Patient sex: M
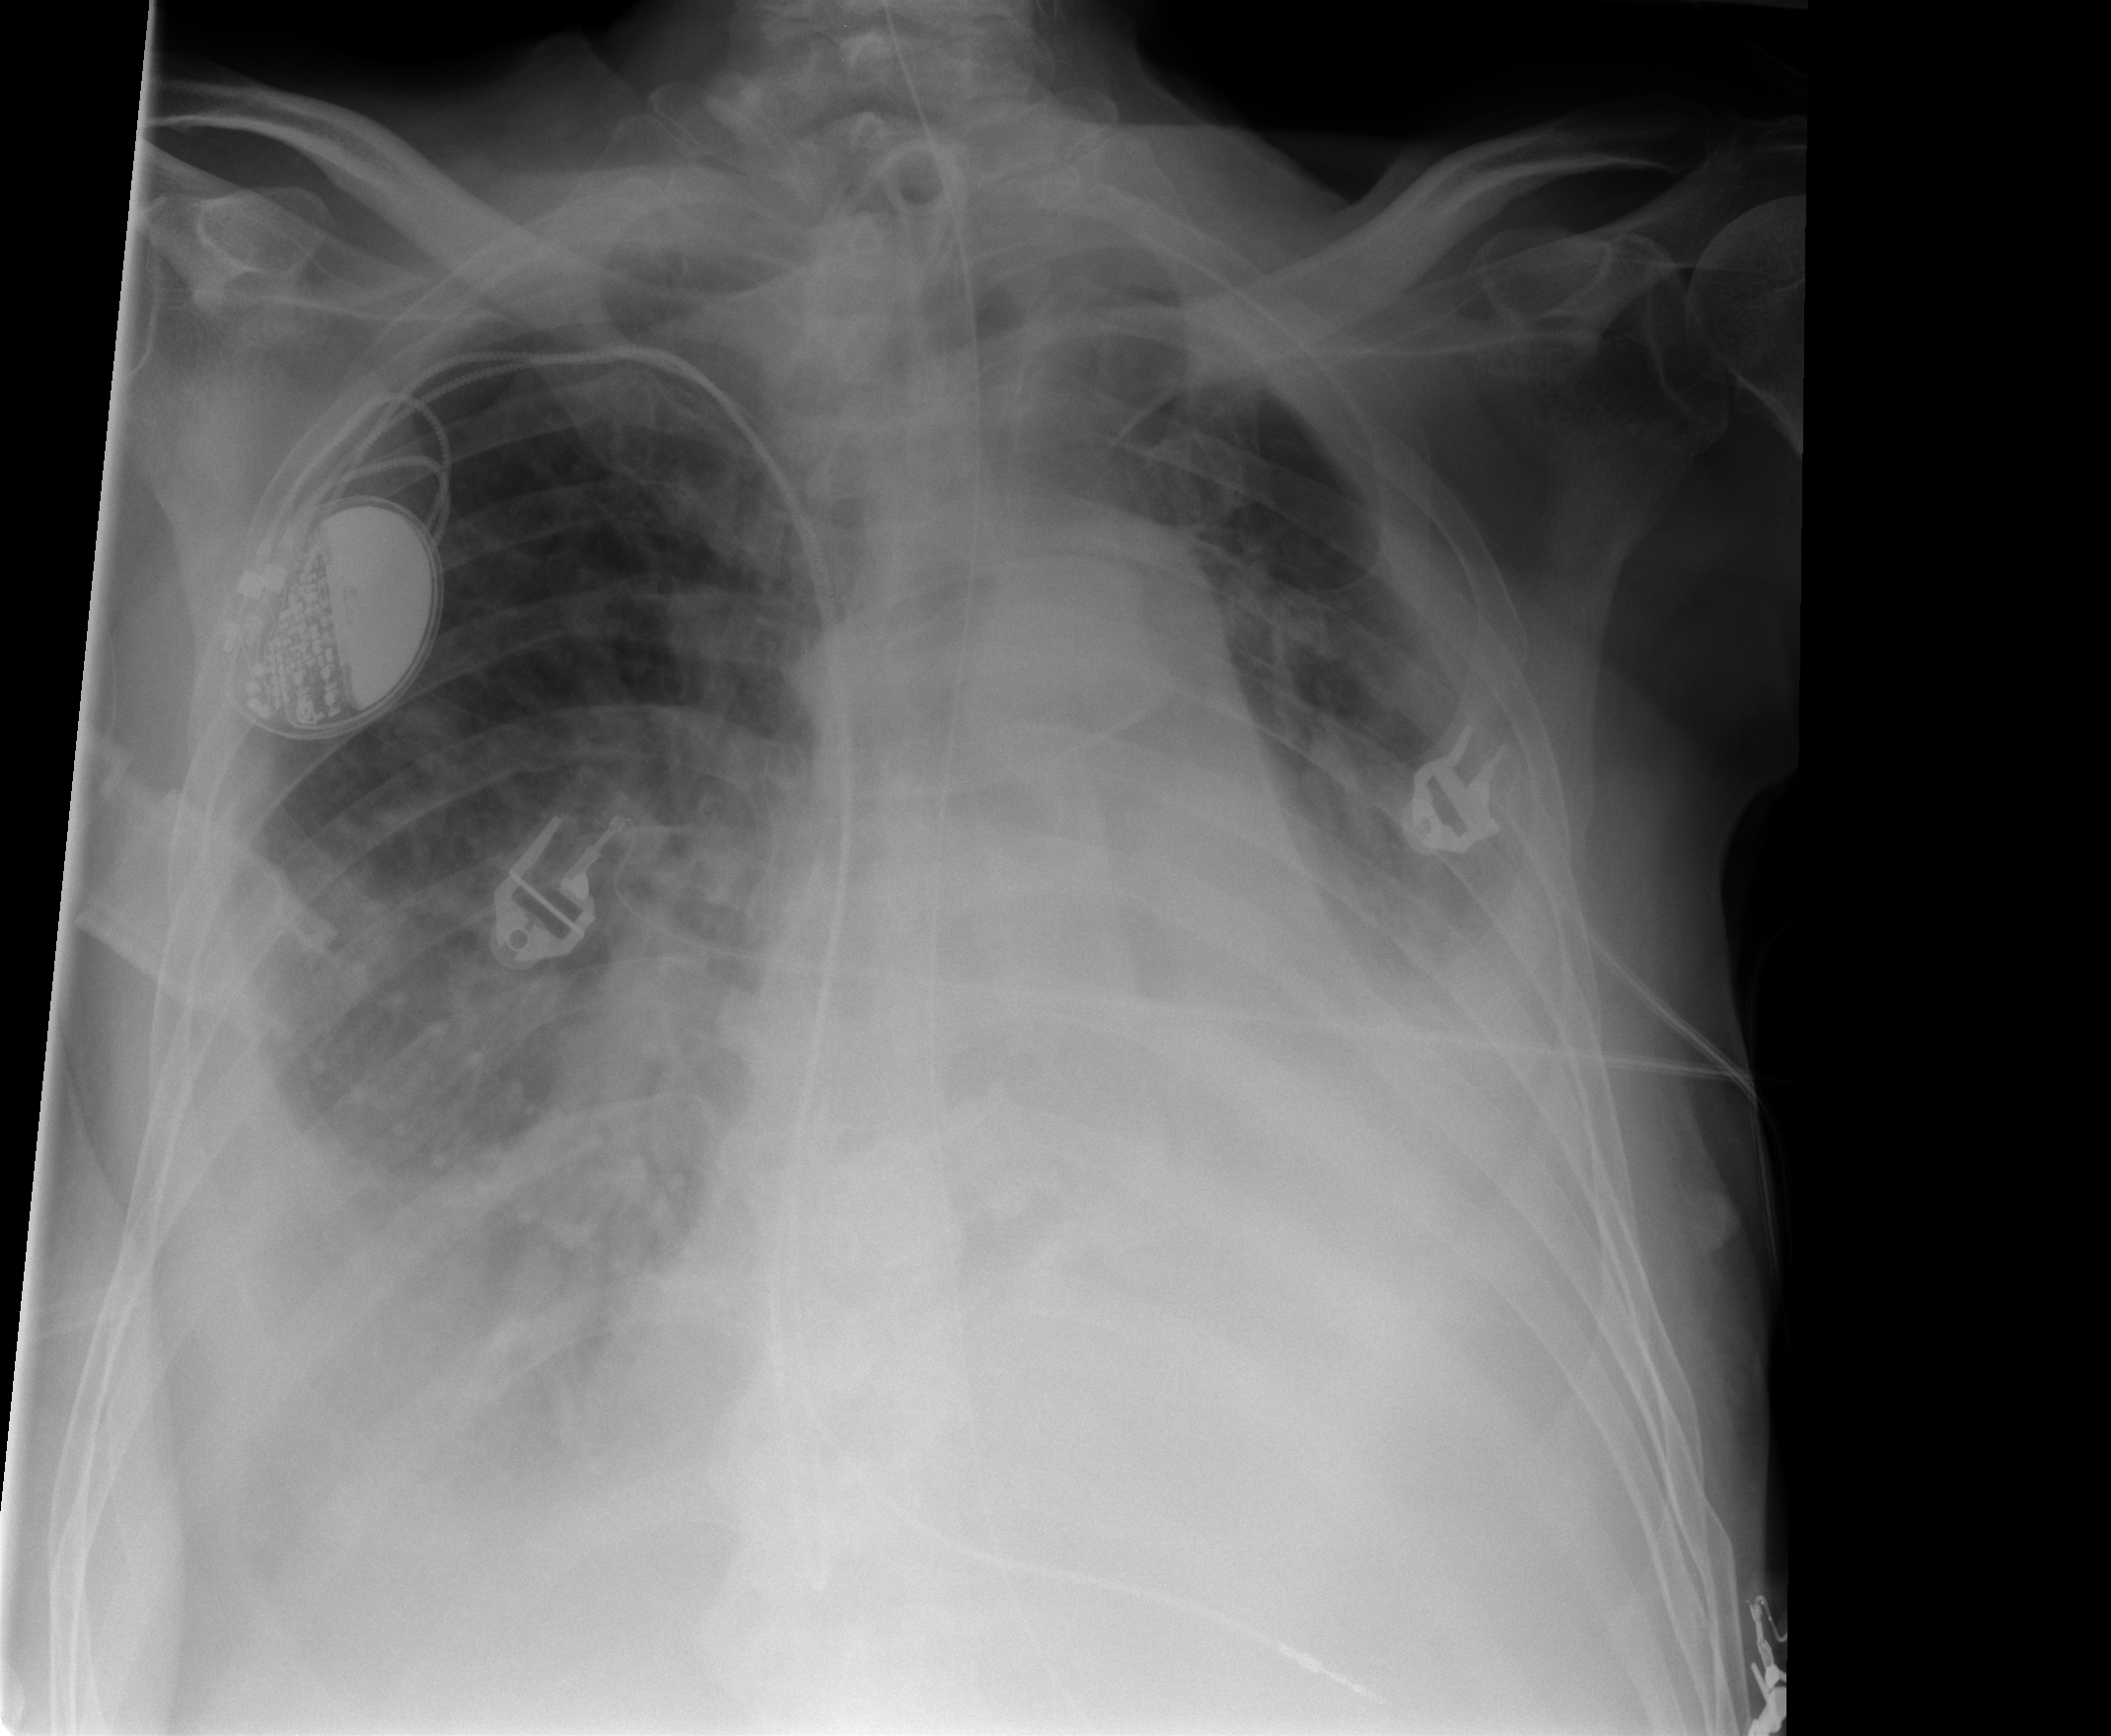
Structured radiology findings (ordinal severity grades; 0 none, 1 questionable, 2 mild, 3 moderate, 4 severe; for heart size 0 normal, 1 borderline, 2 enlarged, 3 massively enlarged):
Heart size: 1
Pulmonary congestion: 1
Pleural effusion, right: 3
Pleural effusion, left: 3
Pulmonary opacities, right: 2
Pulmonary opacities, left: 1
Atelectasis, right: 3
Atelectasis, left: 2